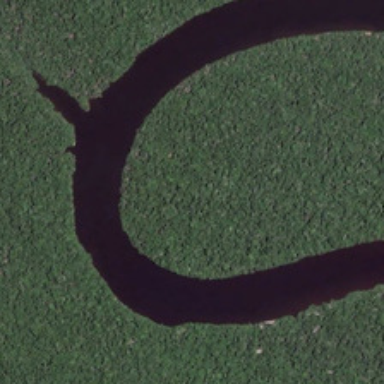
Many green trees are in two sides of a curved black river .